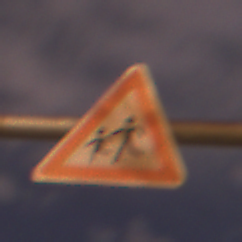
Verkehrszeichen: KinderRechts
Umgebung: Outdoor, Suburban
Tageszeit: Night
Wetter: PartlyCloudy
Licht: Artificial
Jahreszeit: NotSpecified
Kontrast: HighContrast